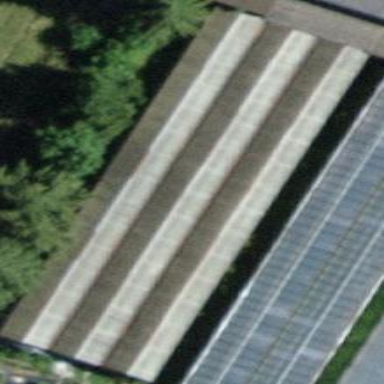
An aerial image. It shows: Greenhouse.